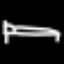
Label: bed